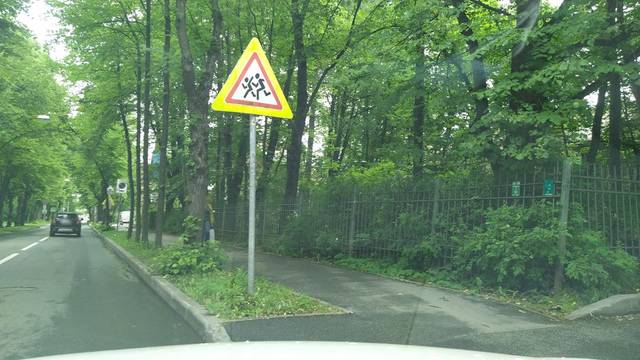
Region: Russia
Coordinates: 59.724, 30.41